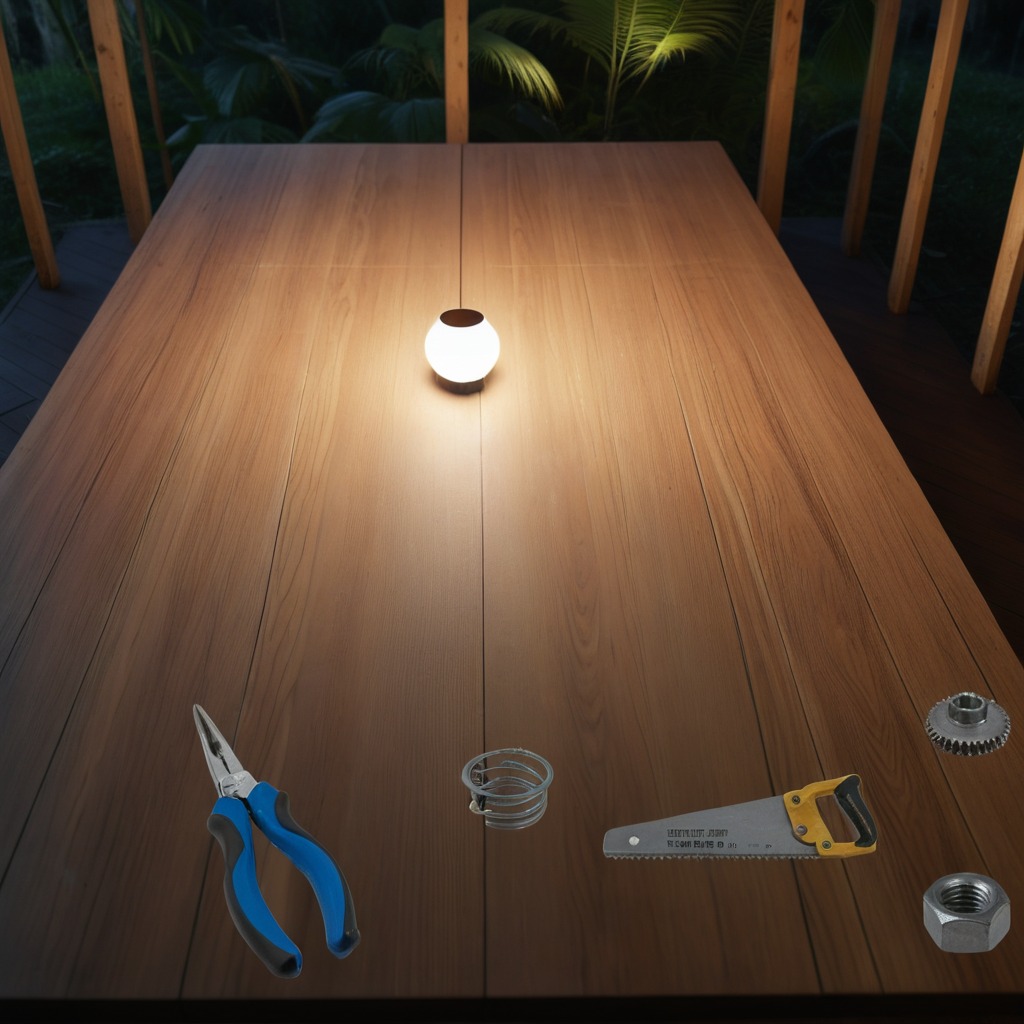
A steel gear with teeth, a pair of pliers, a coiled metal spring, a handheld metal saw, and a metal nut are lying on the wooden table.